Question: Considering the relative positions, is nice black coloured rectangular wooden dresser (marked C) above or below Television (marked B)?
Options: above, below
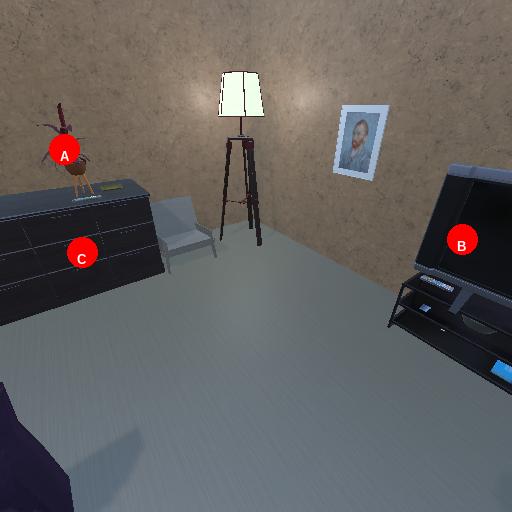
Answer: above